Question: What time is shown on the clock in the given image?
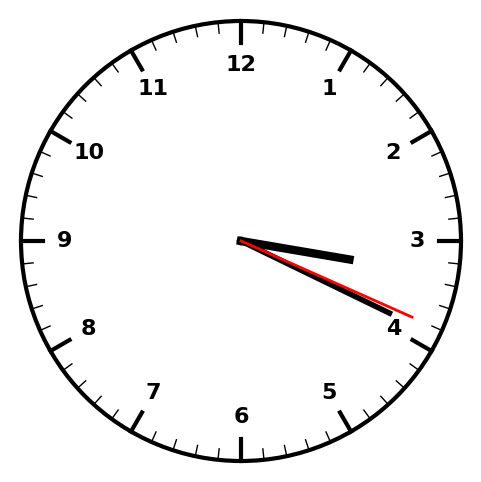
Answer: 03:19:19